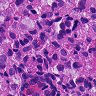
Metastatic tissue present: yes